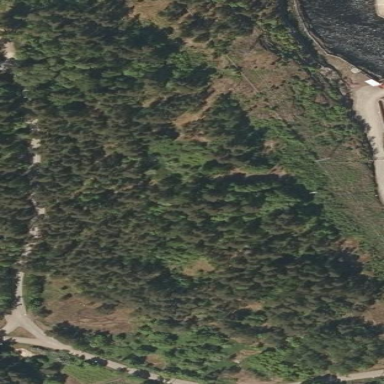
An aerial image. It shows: Evergreen needle-leaved woodland.